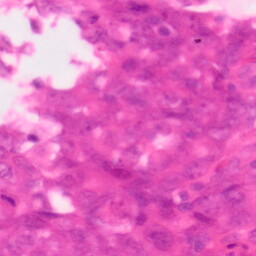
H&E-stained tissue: Colon